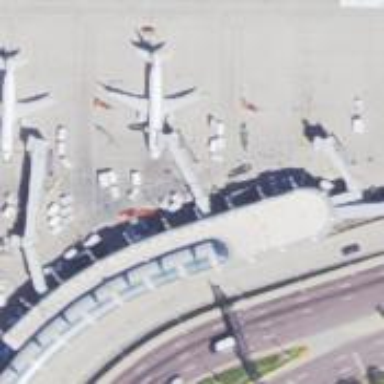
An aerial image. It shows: Airport gate.